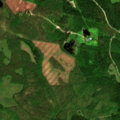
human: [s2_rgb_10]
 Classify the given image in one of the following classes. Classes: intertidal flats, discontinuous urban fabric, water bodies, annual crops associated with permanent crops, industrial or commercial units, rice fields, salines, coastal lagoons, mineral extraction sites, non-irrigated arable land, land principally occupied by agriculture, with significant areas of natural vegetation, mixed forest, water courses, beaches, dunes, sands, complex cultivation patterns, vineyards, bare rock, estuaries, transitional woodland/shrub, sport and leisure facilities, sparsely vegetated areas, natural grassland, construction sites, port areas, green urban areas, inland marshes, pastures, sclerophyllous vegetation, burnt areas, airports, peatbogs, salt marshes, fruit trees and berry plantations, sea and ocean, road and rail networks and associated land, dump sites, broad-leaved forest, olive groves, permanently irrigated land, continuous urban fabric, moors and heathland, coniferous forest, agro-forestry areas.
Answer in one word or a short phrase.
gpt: broad-leaved forest, coniferous forest, mixed forest, transitional woodland/shrub